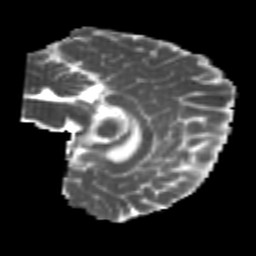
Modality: MD
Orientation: sagittal
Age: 25
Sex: female
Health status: healthy
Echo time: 0.074 s